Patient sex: M
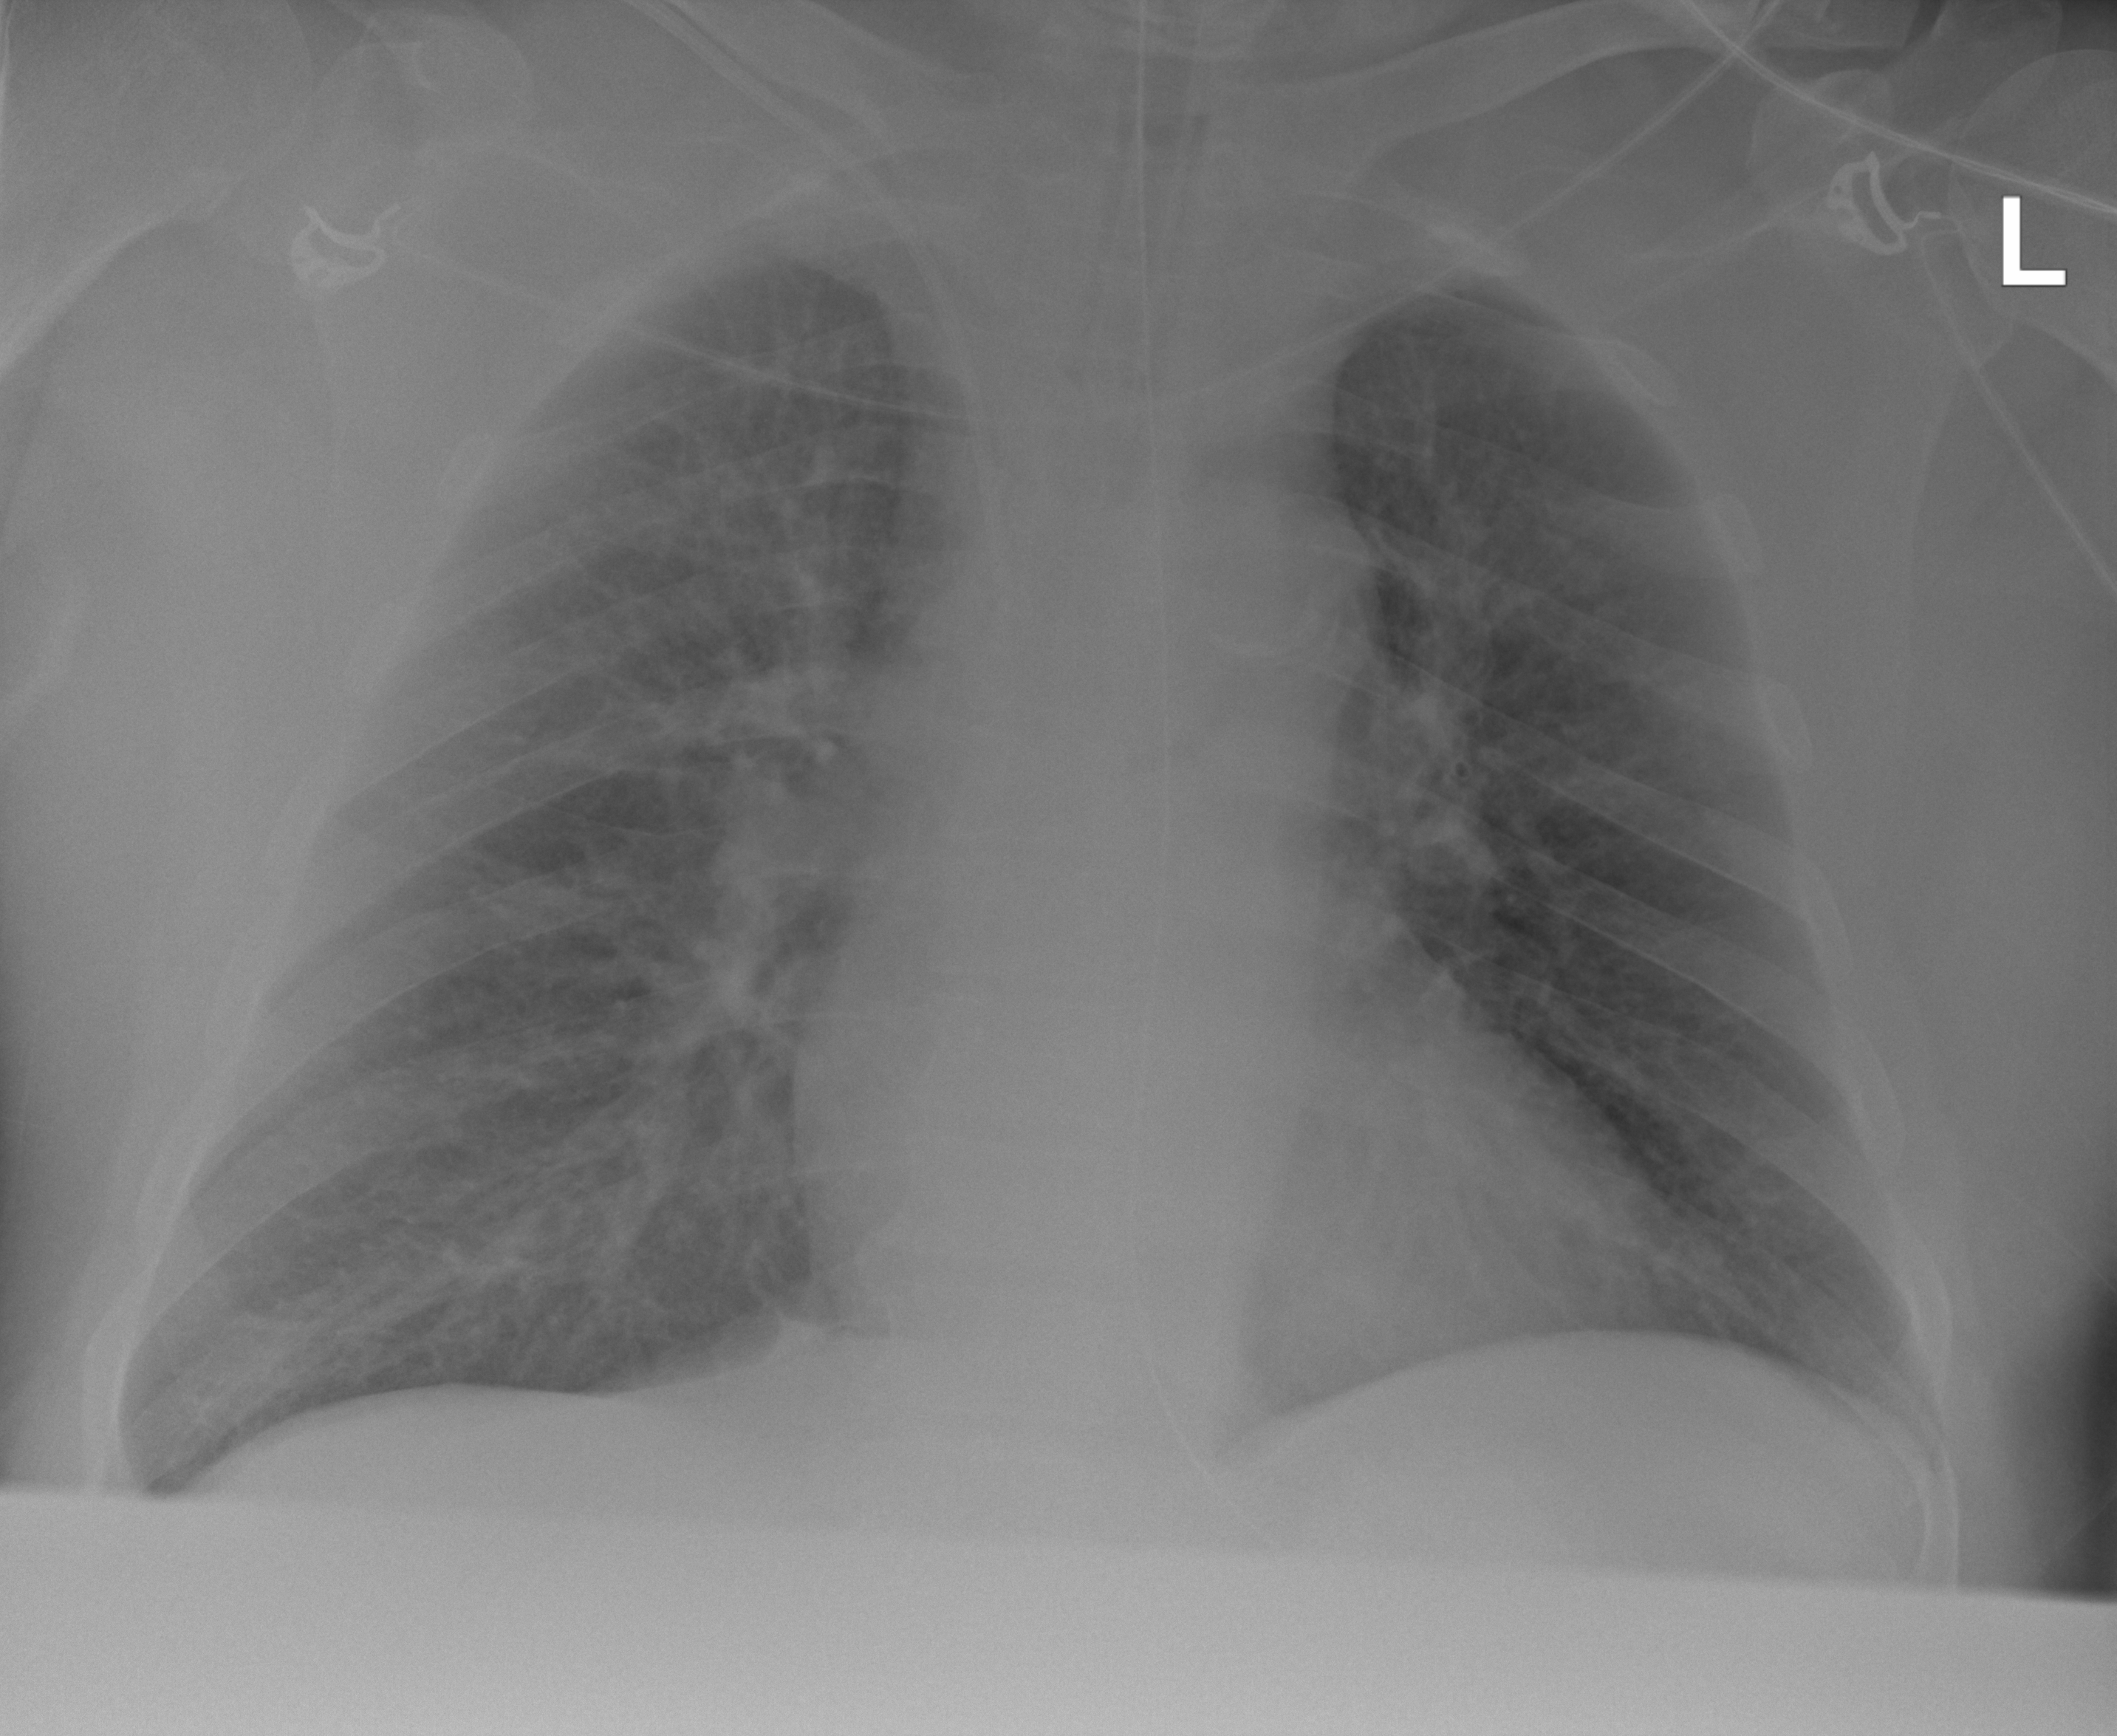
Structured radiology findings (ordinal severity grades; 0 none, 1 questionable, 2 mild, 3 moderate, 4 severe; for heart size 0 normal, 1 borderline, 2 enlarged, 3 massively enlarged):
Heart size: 0
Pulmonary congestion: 0
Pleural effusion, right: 0
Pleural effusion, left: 0
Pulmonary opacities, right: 1
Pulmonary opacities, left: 1
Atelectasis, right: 0
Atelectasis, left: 0